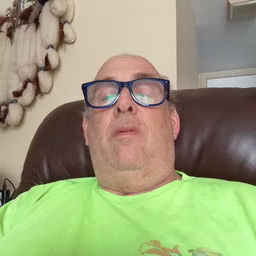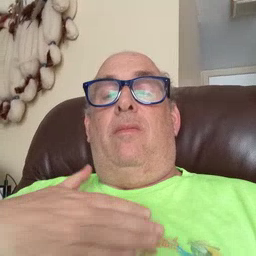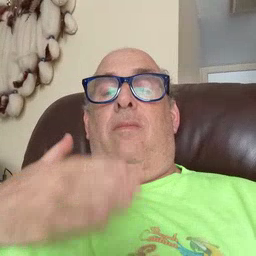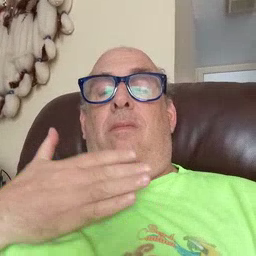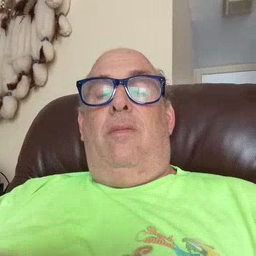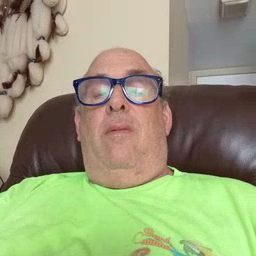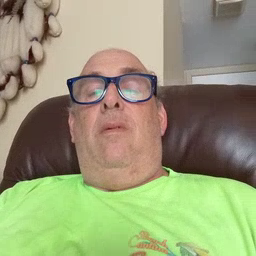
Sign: happy